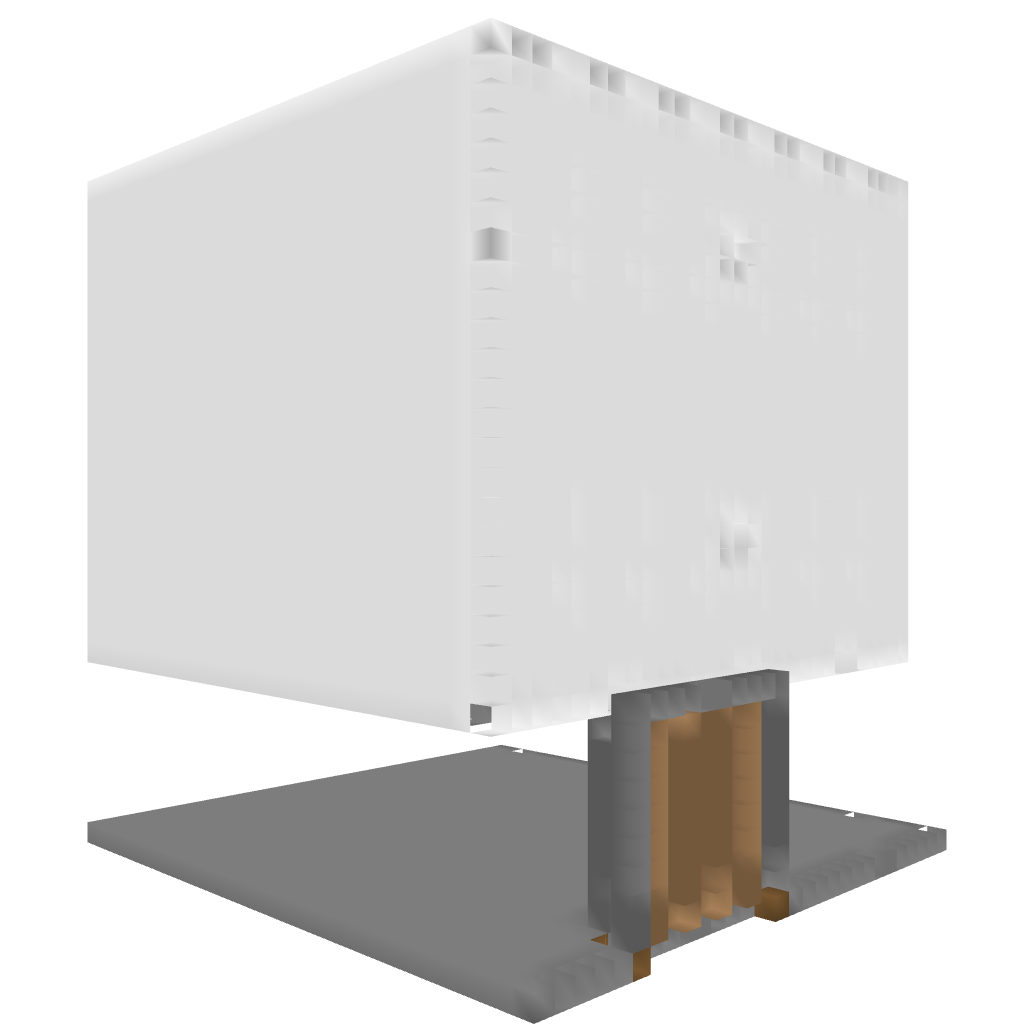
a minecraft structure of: Automatic Melon Farm bad low quality